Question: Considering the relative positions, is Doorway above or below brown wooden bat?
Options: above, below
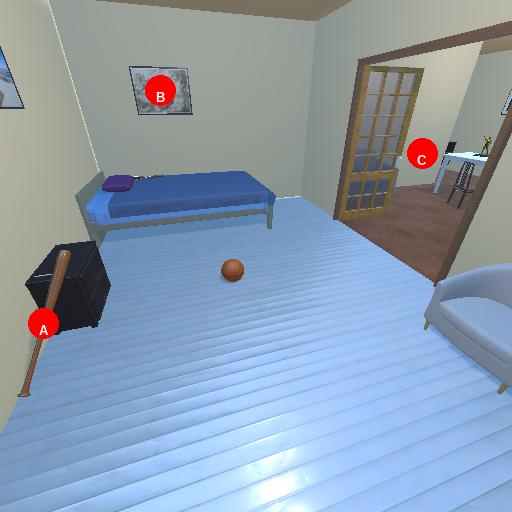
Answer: above